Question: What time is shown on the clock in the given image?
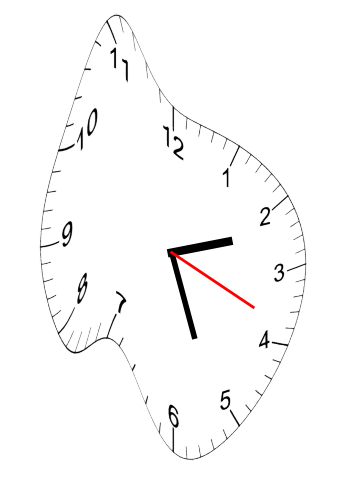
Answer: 02:26:19